This time-frequency spectrogram was computed from a bearing vibration snapshot; brighter regions carry more energy. Diagnose the bearing from this image, choosing from: normal, inner_race, outer_race, ball.
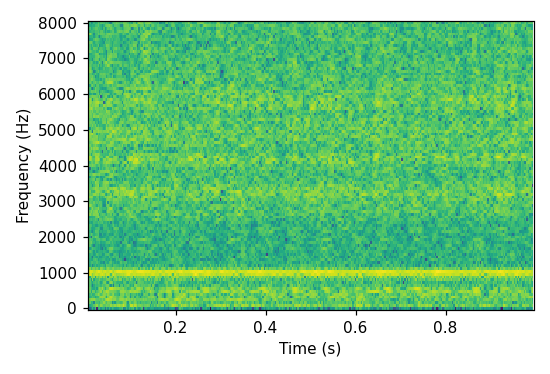
Answer: normal